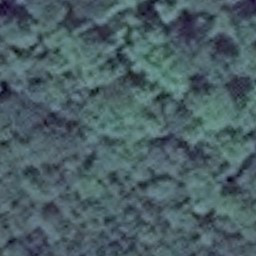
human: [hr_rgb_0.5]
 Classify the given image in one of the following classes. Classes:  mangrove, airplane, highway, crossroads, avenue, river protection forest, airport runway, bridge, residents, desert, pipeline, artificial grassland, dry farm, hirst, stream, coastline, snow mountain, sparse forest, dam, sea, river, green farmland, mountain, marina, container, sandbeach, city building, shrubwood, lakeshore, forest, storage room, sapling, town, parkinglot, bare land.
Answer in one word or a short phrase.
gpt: forest